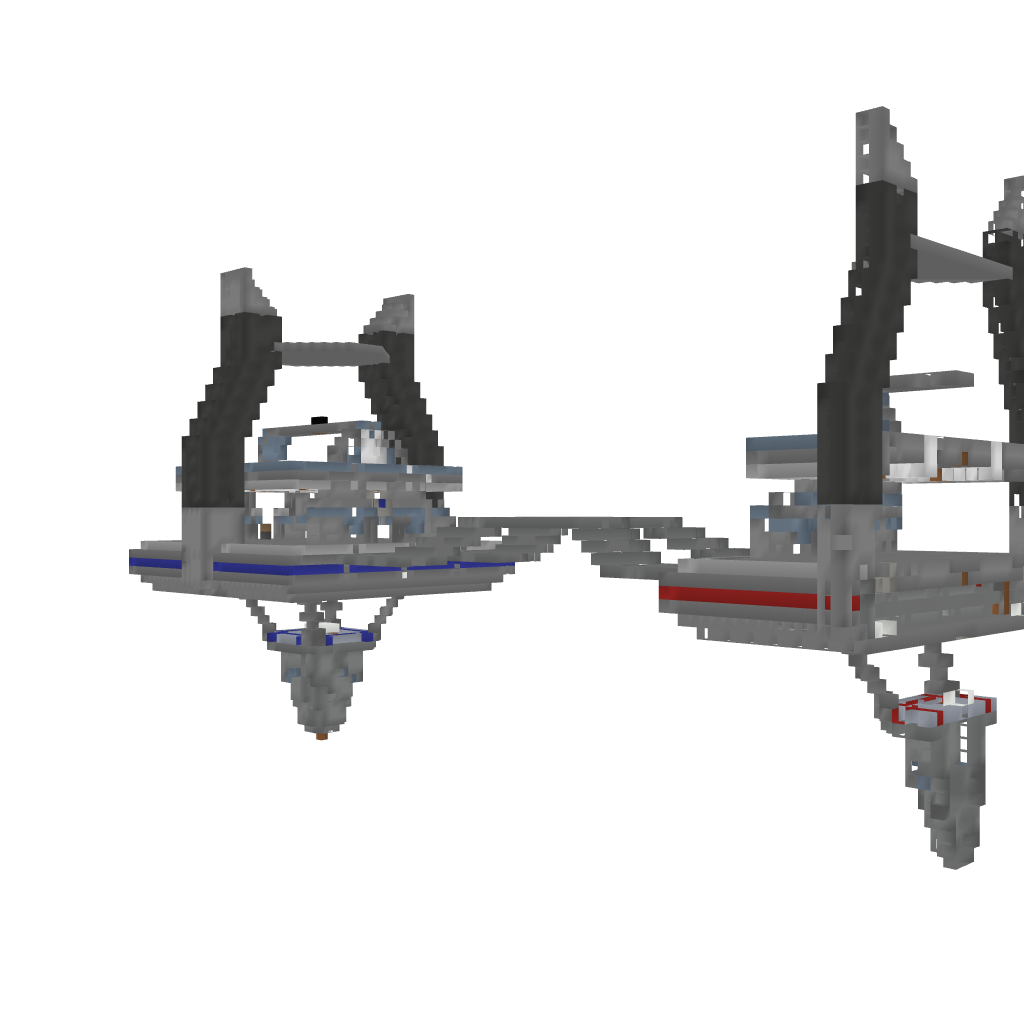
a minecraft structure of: Ctf arena